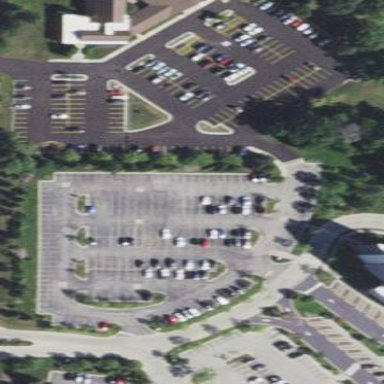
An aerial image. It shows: Parking area.